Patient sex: F
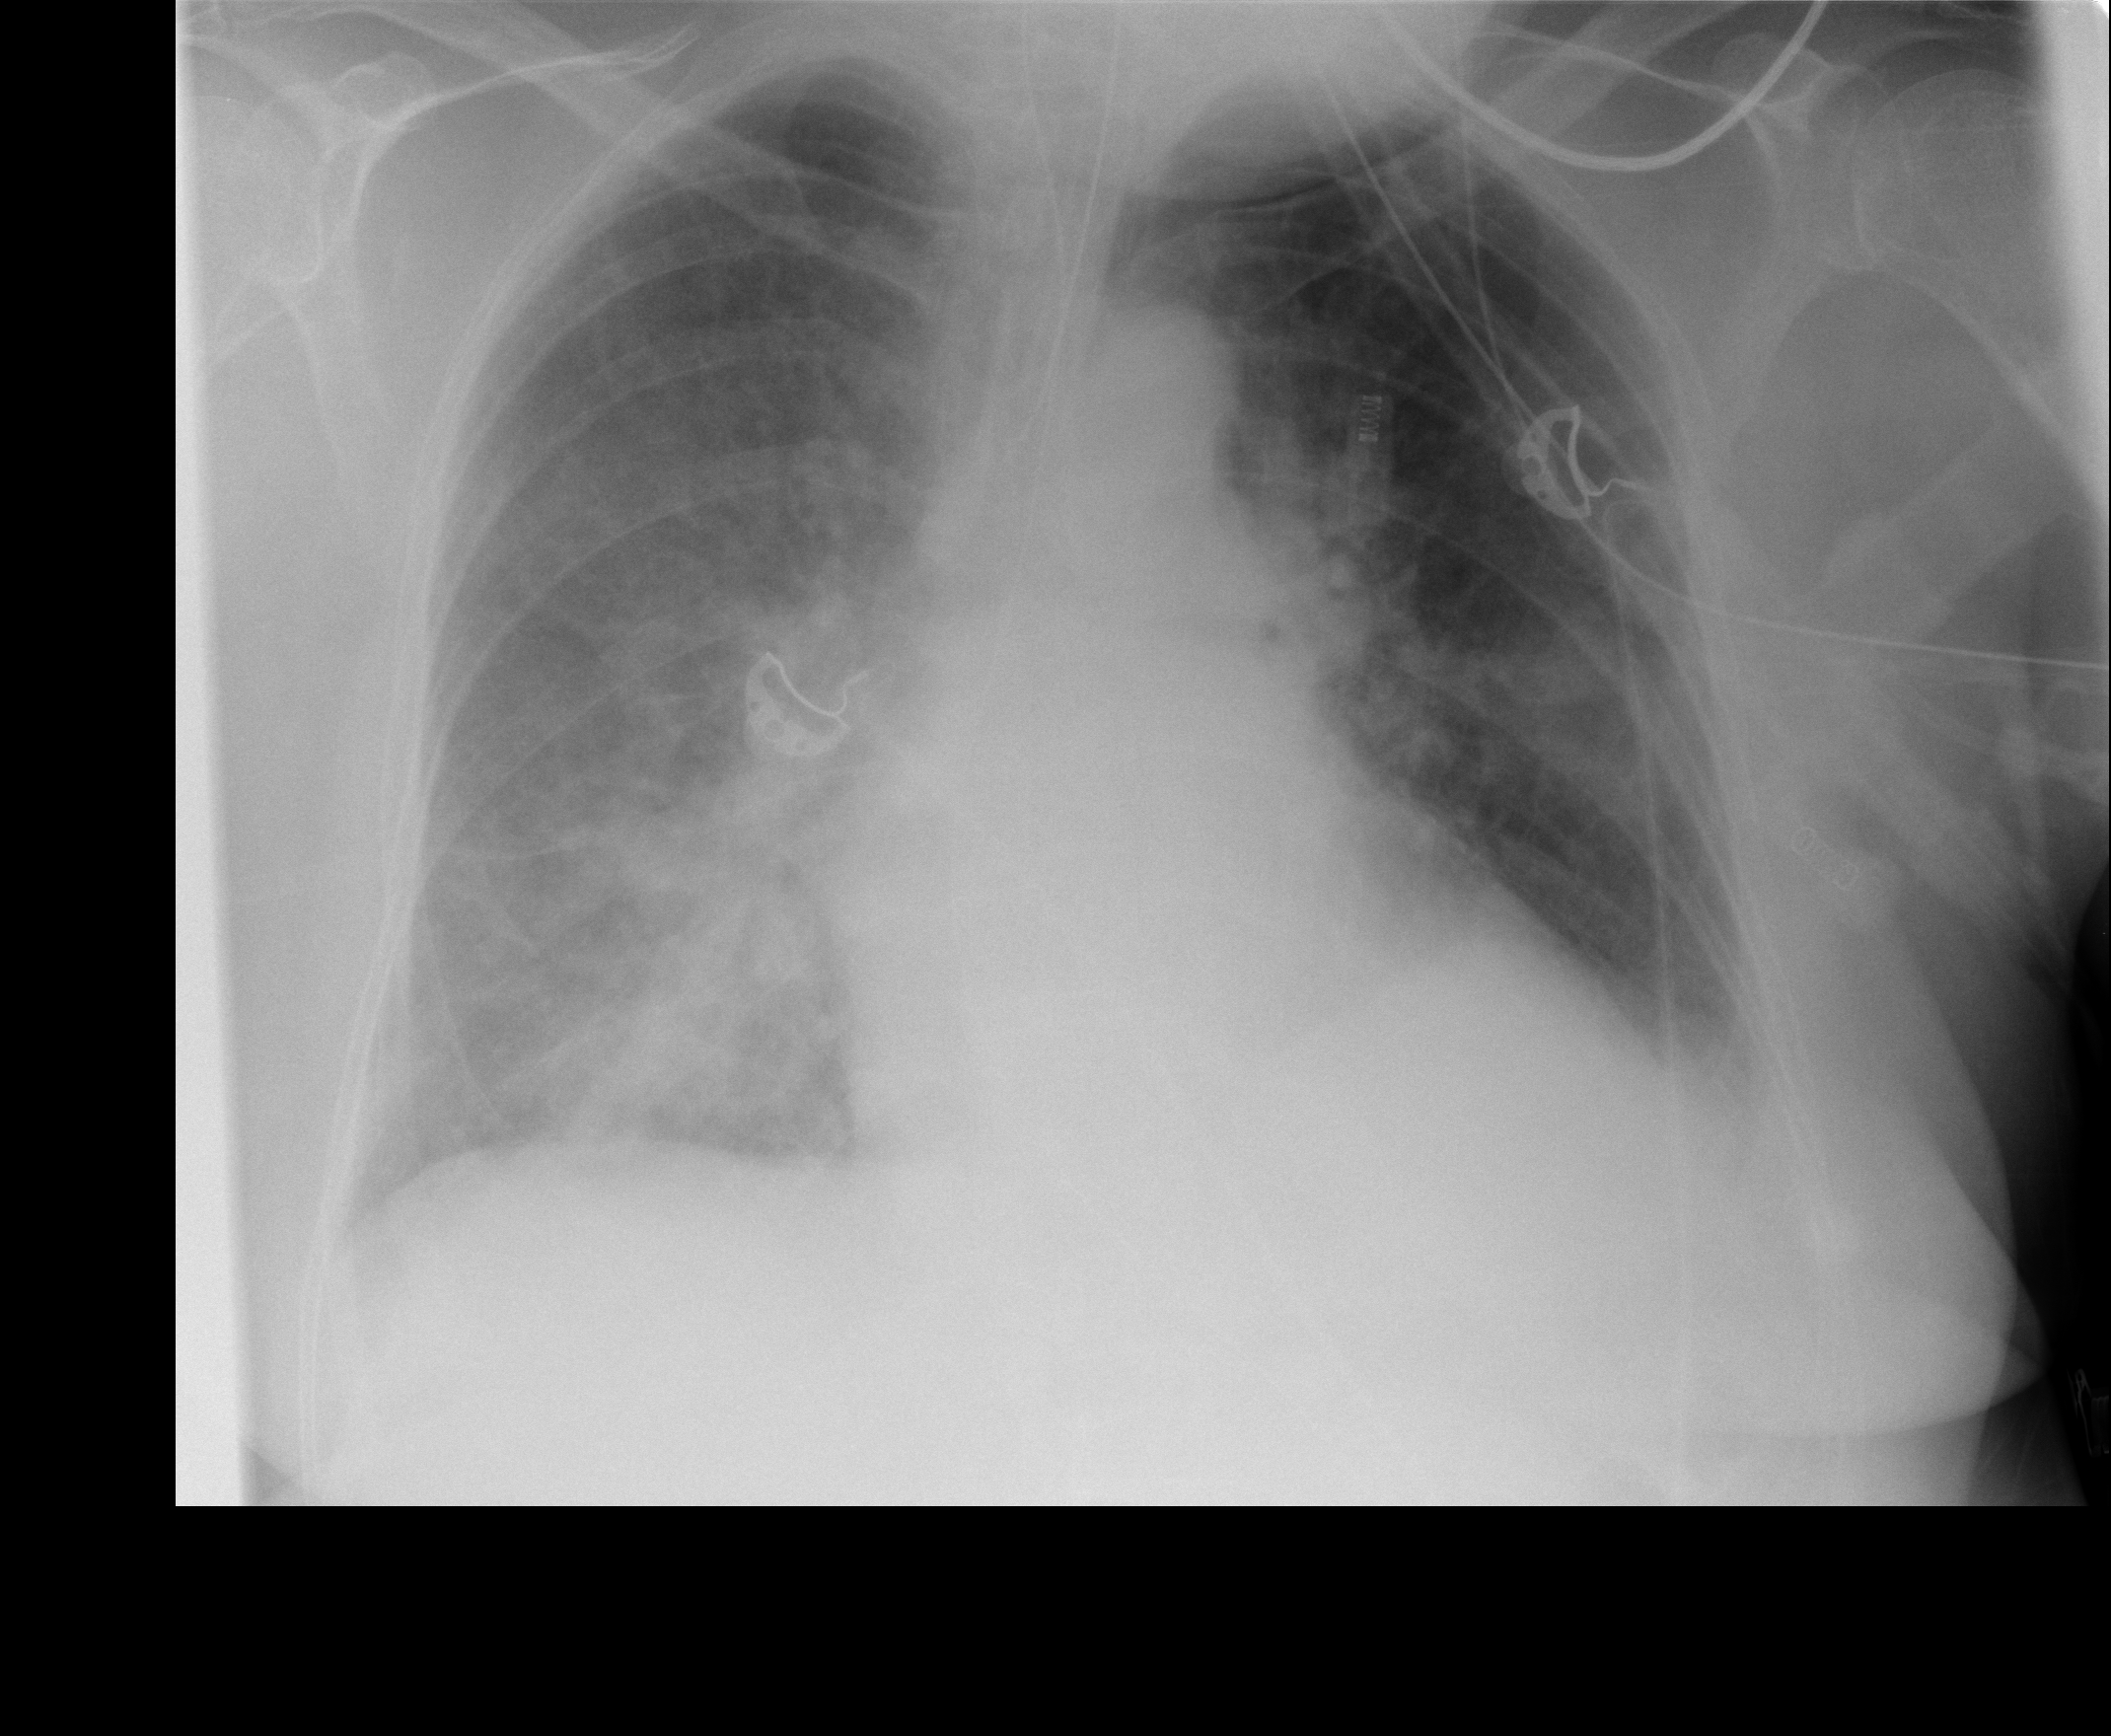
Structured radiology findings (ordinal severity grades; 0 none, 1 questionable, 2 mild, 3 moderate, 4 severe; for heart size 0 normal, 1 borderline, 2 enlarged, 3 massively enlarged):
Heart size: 1
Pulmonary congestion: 2
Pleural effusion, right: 0
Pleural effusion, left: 0
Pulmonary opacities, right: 3
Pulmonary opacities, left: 0
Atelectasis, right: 2
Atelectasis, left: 0